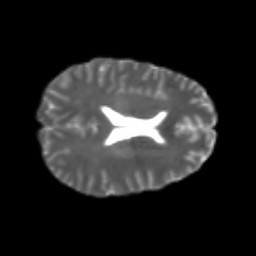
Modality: T2w
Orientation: axial
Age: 25
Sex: female
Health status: healthy
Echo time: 0.074 s